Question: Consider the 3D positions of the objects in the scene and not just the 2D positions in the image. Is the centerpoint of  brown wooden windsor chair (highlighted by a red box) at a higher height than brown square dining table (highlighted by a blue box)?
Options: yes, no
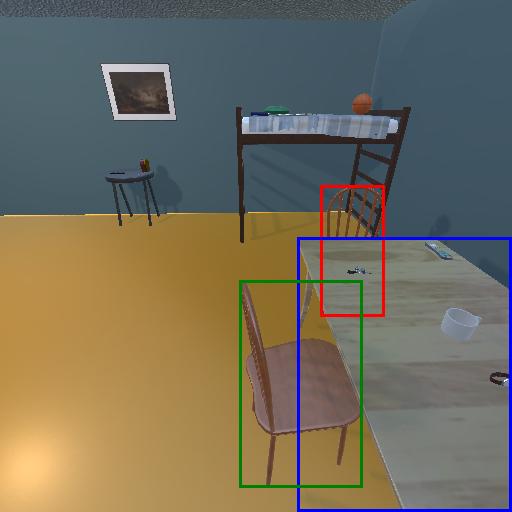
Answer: yes